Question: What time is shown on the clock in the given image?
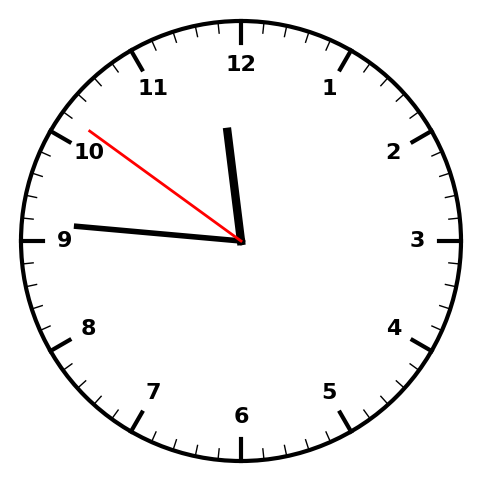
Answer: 11:45:51